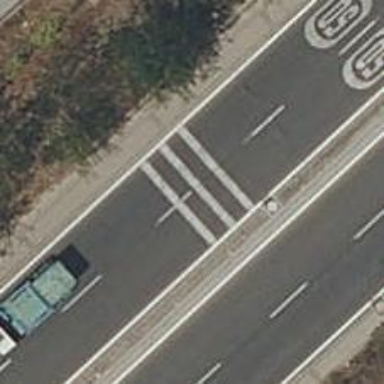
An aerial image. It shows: Traffic calming measure in place: rumble strips.